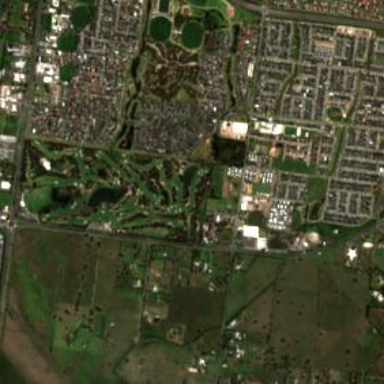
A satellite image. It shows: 18-hole golf course situated within leisure land.